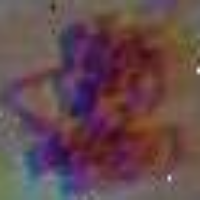
Label: metaphase